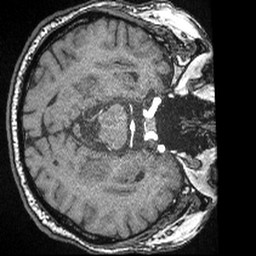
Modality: angio
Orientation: axial
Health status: ill
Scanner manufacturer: siemens
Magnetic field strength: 1.5 T
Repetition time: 0.026 s
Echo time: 0.007 s